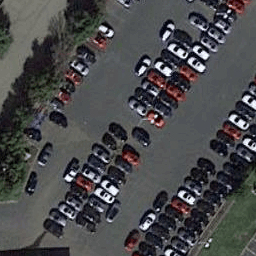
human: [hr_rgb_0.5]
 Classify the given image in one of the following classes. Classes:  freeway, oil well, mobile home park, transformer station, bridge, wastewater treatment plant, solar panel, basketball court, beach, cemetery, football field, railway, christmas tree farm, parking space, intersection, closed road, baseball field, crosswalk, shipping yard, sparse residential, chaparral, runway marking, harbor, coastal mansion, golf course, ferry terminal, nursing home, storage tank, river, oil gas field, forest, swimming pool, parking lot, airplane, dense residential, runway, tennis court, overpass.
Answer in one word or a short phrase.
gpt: parking lot